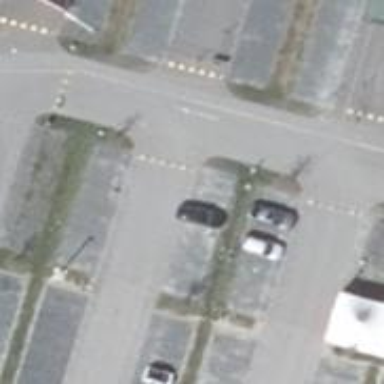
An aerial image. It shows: Parking aisle designated as service road.